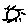
Label: sun